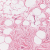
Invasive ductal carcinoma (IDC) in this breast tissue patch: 0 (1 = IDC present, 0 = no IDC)